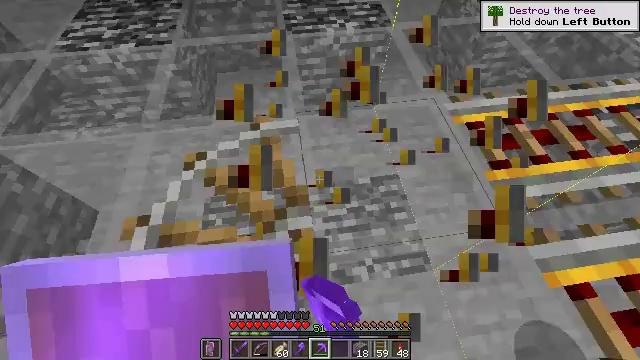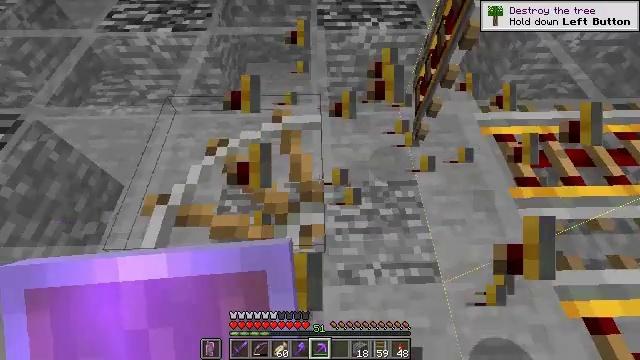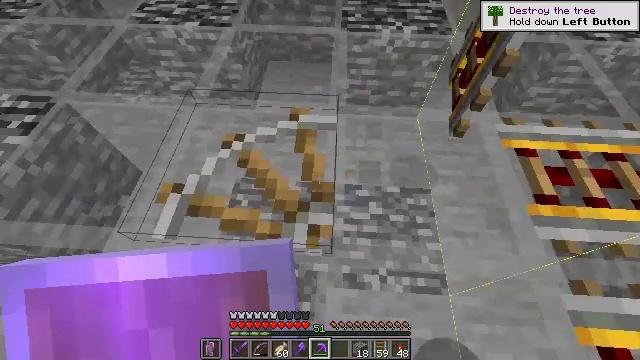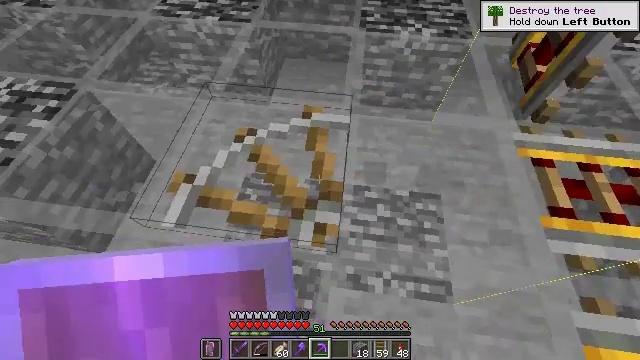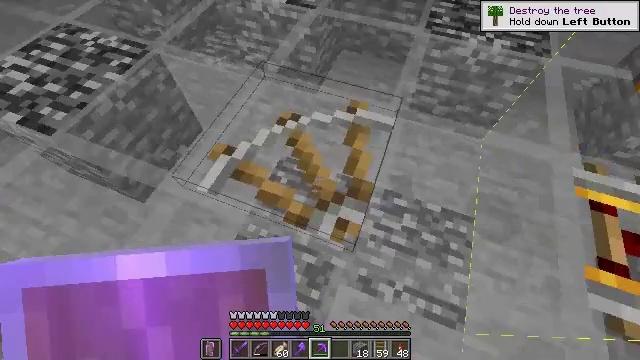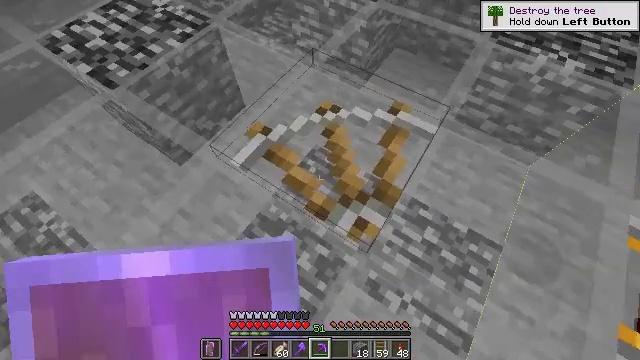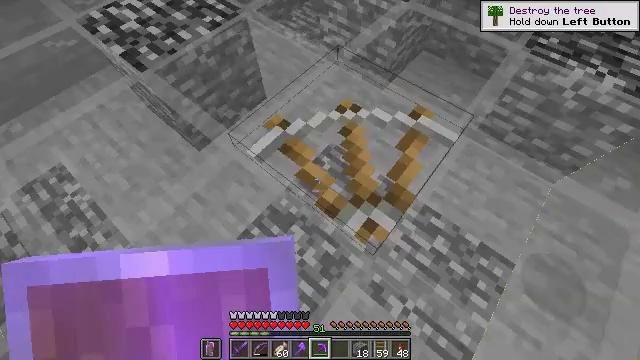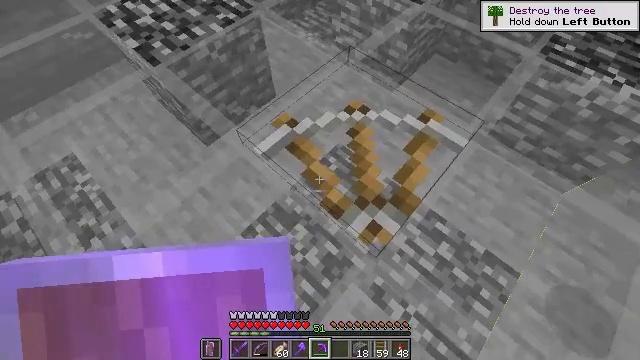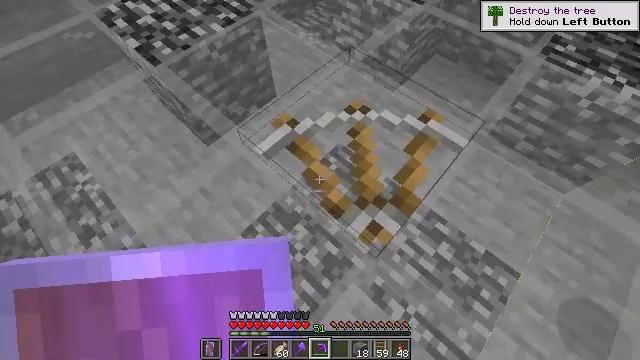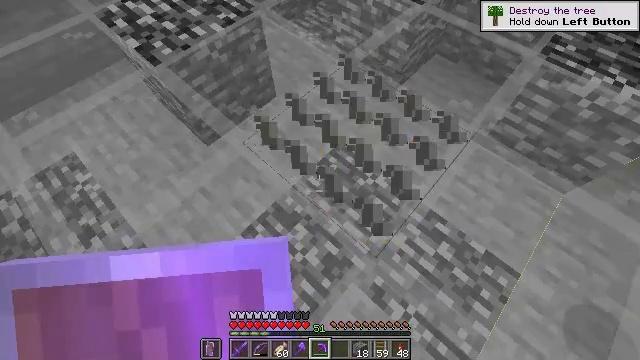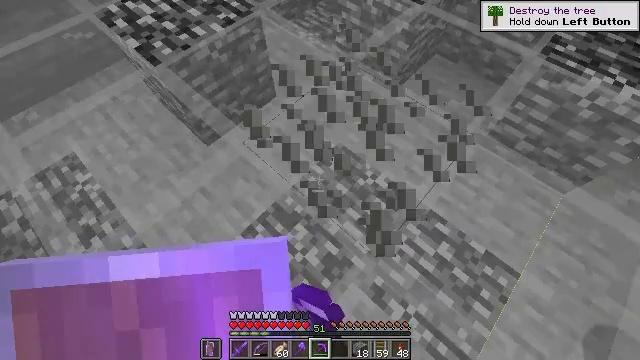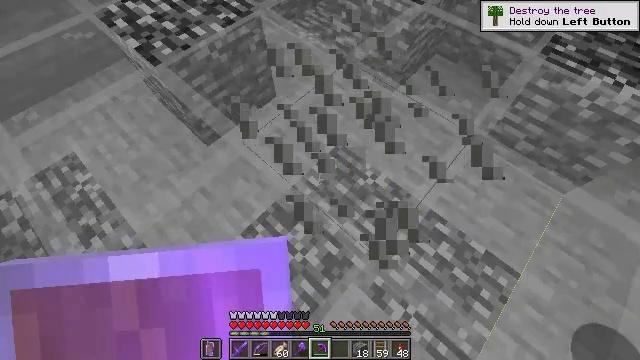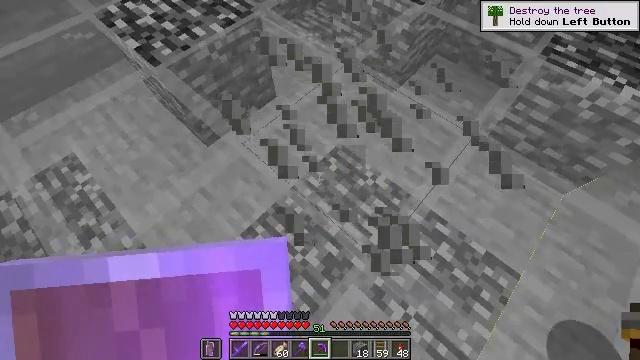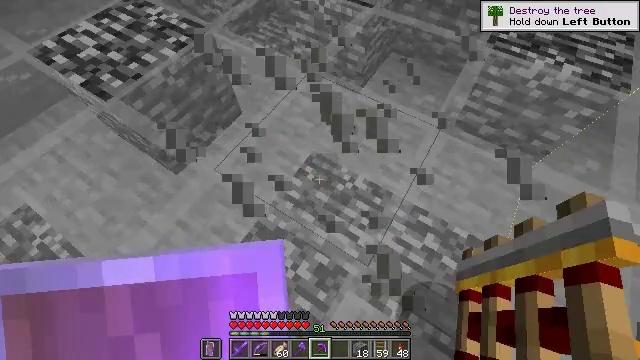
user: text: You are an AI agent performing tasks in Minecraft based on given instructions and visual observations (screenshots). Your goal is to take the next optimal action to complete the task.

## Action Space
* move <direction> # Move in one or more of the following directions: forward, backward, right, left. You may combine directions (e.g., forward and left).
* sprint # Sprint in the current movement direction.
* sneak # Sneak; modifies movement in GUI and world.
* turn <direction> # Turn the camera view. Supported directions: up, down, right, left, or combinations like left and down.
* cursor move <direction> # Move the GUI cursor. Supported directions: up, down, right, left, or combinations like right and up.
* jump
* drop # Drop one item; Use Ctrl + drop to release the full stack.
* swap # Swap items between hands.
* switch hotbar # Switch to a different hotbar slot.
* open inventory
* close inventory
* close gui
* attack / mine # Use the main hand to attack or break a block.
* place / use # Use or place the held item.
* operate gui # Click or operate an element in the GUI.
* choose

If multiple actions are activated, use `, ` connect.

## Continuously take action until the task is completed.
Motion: motion action
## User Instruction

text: Recycle the rail from an abandoned track.
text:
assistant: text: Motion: sneak, turn left
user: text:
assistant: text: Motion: sneak, turn left
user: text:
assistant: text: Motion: sneak, turn left
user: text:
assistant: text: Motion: sneak, turn left and down
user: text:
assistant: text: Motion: sneak, turn left and down
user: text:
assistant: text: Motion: sneak, turn left
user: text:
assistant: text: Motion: sneak, turn left
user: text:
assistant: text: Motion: sneak
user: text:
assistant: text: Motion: sneak, attack / mine
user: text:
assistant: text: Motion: sneak, attack / mine
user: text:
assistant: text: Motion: sneak
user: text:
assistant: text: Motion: move forward, sneak
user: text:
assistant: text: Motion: move forward, sneak, turn right and up
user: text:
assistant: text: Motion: no_op